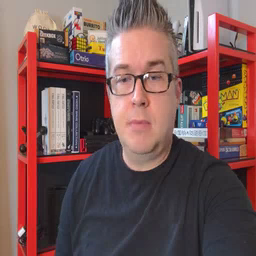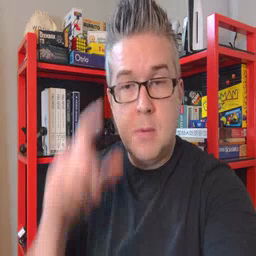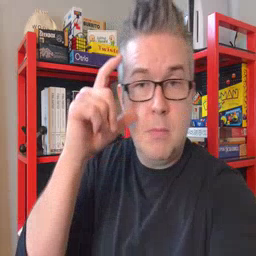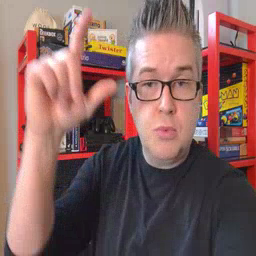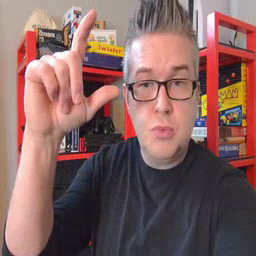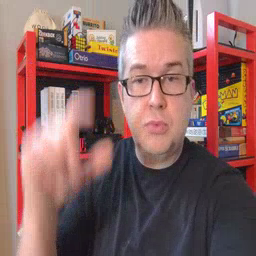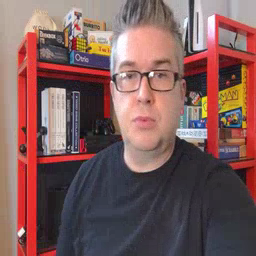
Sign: moon